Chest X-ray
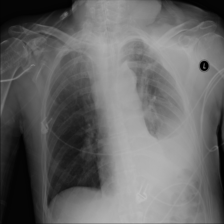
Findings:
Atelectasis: negative
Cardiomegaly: negative
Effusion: positive
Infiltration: negative
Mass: negative
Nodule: negative
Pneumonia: negative
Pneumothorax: negative
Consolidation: negative
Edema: negative
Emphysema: negative
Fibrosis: negative
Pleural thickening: negative
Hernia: negative